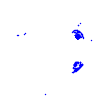
Particle: kaon